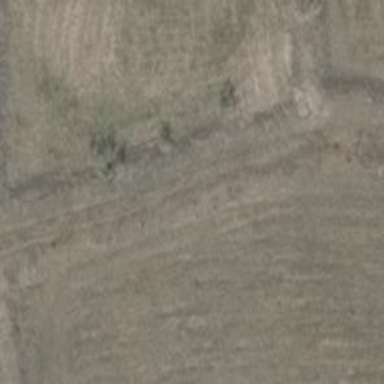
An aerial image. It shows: Grass track with grade 5 tracktype.